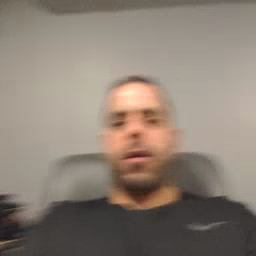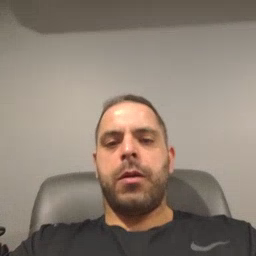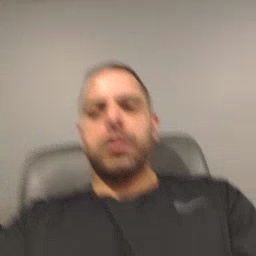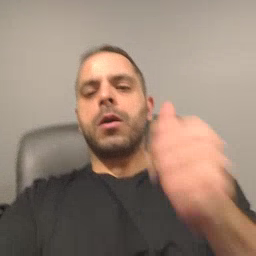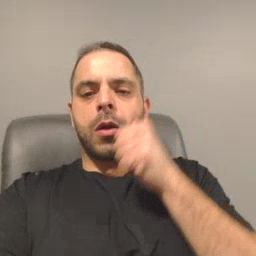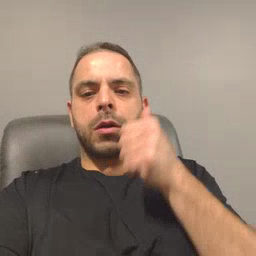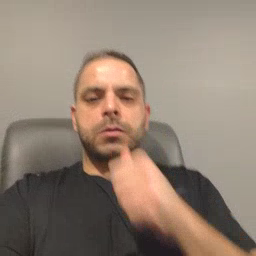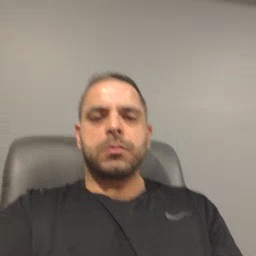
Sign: girl